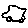
Label: car